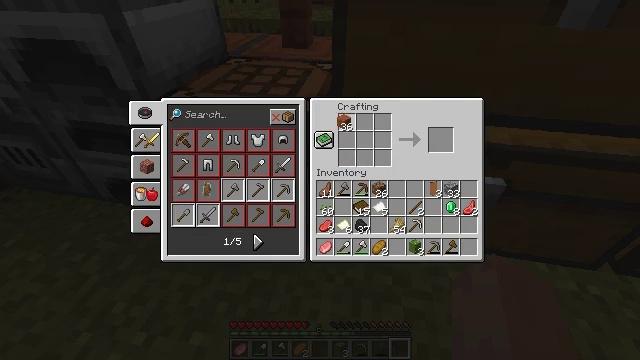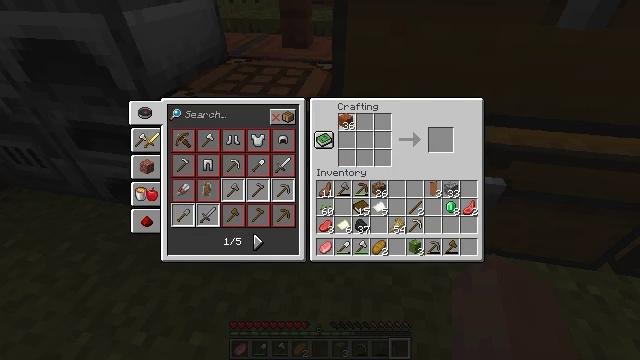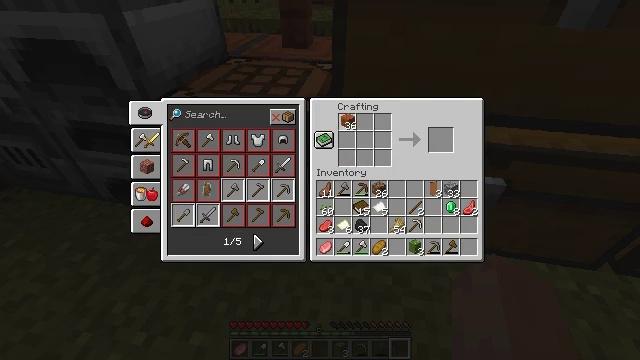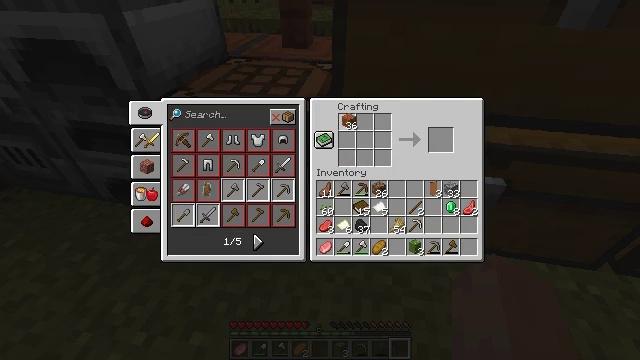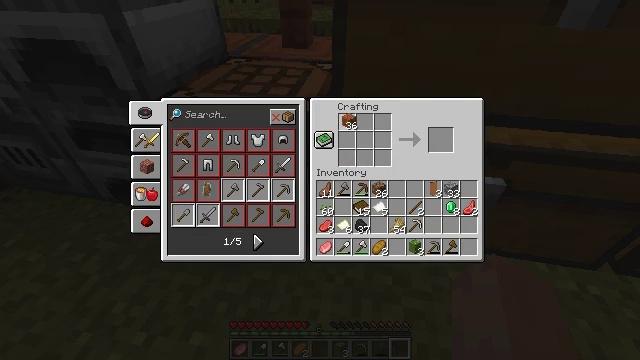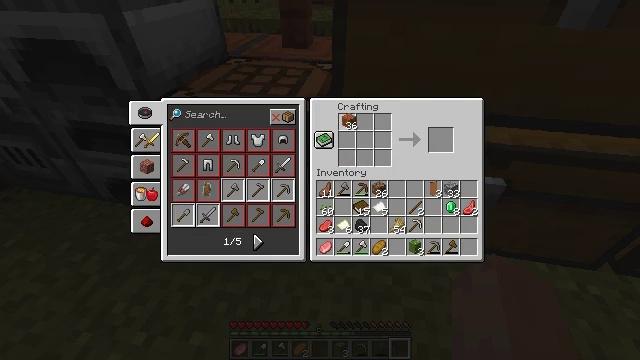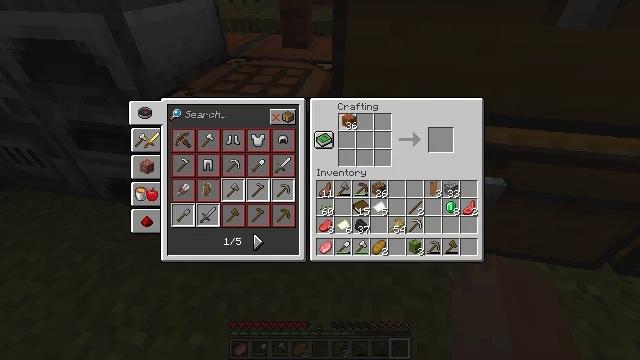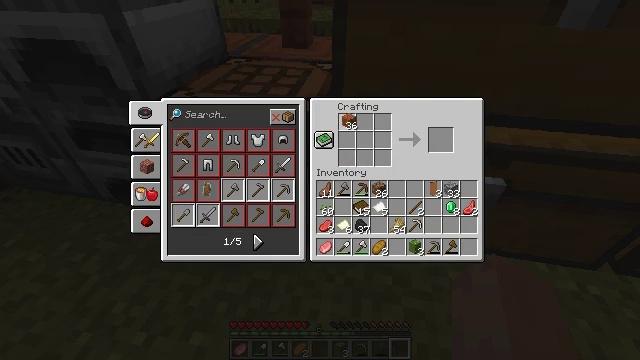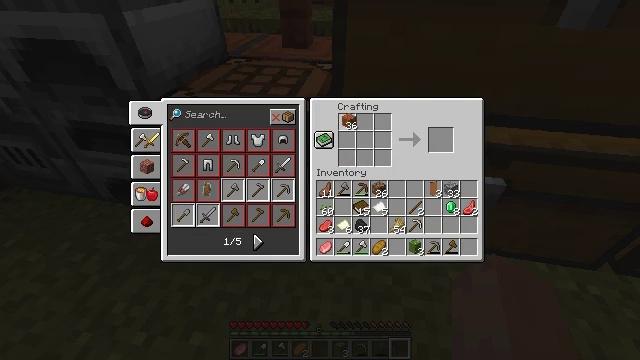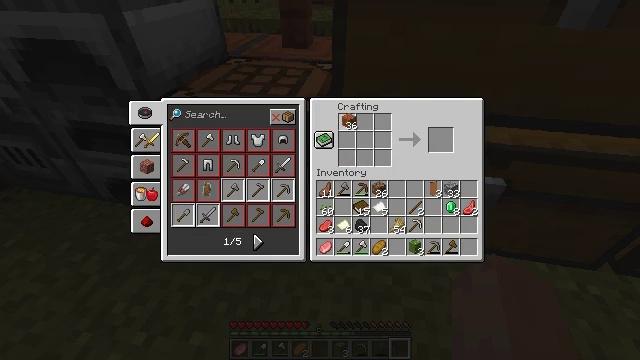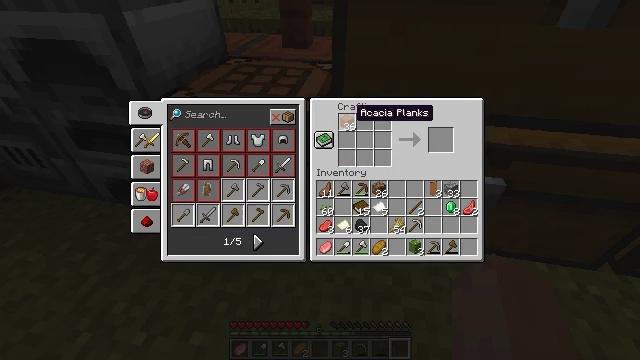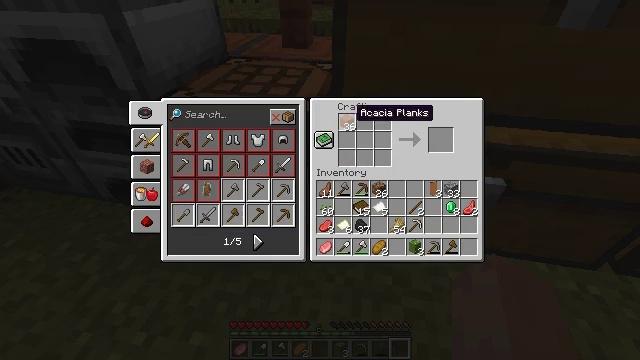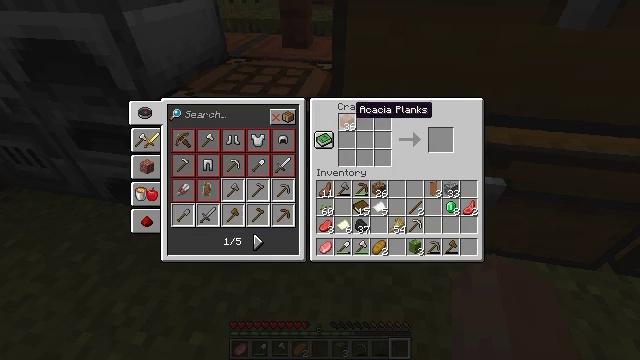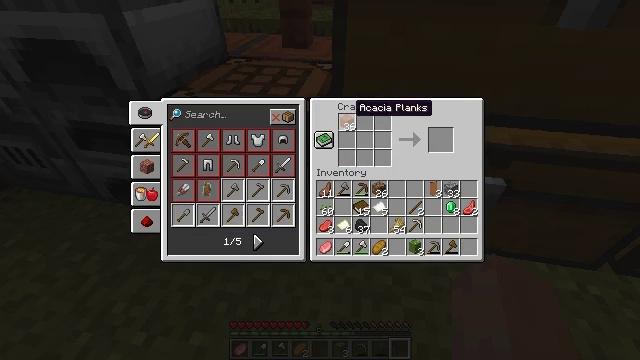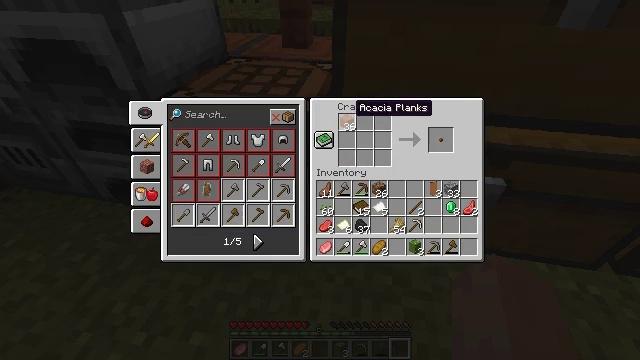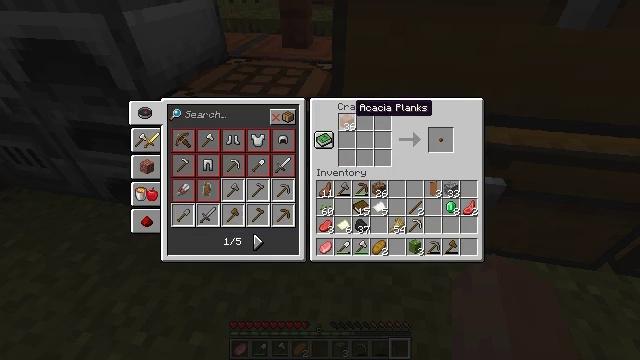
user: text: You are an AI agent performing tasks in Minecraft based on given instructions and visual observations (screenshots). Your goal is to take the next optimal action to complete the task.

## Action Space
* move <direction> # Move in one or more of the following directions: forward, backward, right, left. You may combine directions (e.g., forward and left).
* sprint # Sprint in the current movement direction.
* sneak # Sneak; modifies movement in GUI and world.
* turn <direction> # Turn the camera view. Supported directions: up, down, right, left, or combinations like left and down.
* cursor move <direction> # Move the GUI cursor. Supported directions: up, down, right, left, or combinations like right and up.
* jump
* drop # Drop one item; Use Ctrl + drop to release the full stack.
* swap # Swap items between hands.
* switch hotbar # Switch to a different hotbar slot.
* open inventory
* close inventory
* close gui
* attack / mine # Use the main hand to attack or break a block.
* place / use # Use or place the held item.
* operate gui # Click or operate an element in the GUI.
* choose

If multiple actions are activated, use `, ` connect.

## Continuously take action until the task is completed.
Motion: motion action
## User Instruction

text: Craft the acacia door in the crafting table with planks.
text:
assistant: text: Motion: operate gui
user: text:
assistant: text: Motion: operate gui
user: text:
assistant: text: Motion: operate gui
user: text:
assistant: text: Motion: operate gui
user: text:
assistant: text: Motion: no_op
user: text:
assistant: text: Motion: no_op
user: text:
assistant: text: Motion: operate gui
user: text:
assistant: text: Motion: operate gui
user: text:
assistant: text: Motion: operate gui
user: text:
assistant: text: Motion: no_op
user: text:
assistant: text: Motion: no_op
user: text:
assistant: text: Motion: no_op
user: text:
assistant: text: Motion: no_op
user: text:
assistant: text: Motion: no_op
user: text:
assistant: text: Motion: no_op
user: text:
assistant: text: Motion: no_op
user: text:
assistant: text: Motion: no_op
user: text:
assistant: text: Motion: operate gui
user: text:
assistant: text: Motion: operate gui
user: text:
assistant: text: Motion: operate gui
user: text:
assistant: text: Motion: operate gui
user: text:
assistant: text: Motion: operate gui
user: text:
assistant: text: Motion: operate gui
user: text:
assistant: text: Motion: operate gui
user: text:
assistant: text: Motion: operate gui
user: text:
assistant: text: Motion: operate gui
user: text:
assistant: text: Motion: operate gui
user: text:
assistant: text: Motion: operate gui
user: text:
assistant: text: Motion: operate gui
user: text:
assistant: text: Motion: operate gui